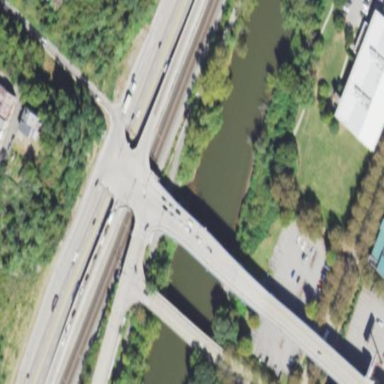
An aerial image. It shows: There is man-made bridge in the image.